Field crop: maize
Growth stage: 1
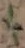
Species: atriplex